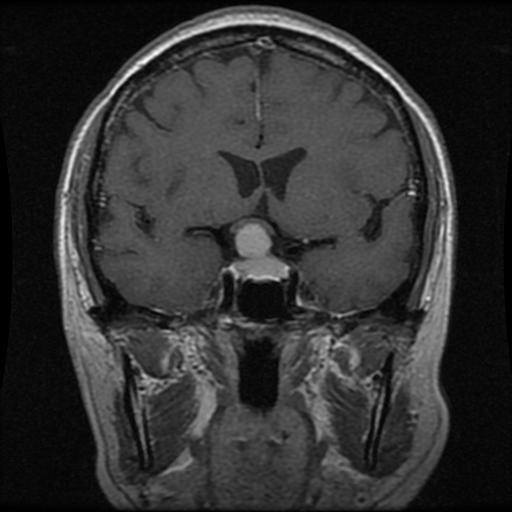
Label: pituitary